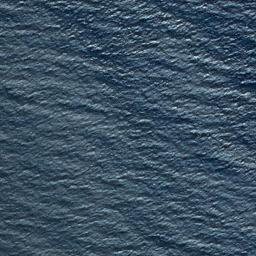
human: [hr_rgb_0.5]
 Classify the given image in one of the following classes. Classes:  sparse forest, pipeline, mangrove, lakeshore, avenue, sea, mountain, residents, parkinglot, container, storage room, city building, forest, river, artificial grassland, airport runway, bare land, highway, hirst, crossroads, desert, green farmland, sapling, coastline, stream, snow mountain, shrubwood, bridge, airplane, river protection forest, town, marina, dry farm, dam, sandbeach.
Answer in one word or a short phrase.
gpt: sea